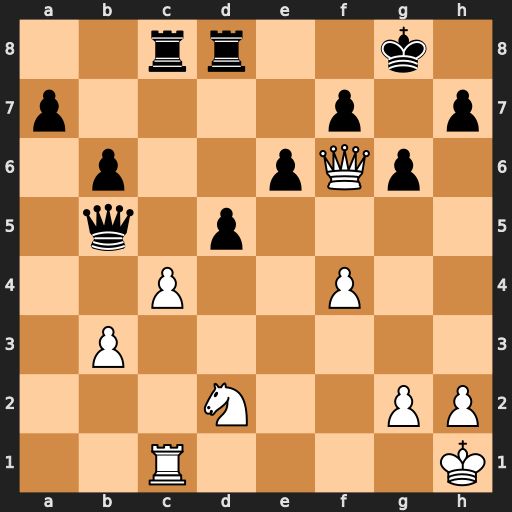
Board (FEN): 2rr2k1/p4p1p/1p2pQp1/1q1p4/2P2P2/1P6/3N2PP/2R4K
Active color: w
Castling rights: -
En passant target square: -
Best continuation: Qxd8+ Rxd8 cxb5